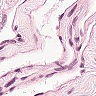
Metastatic tissue present: no